Interaction volume radius: 10 \u00c5
Interaction volume height: 20 \u00c5
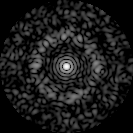
Disorder parameter: 0.8226